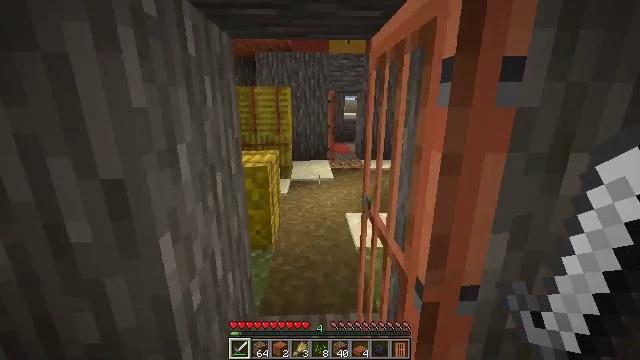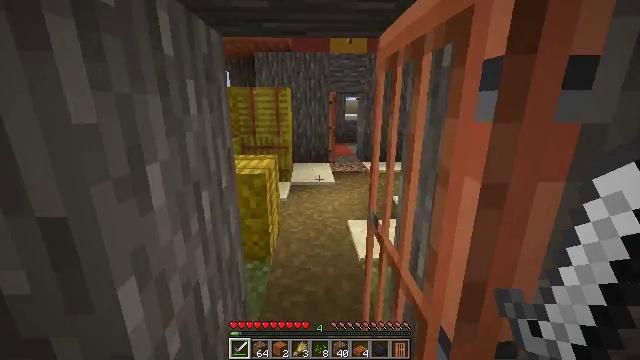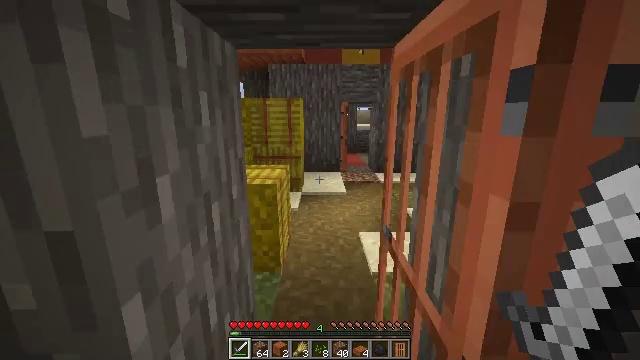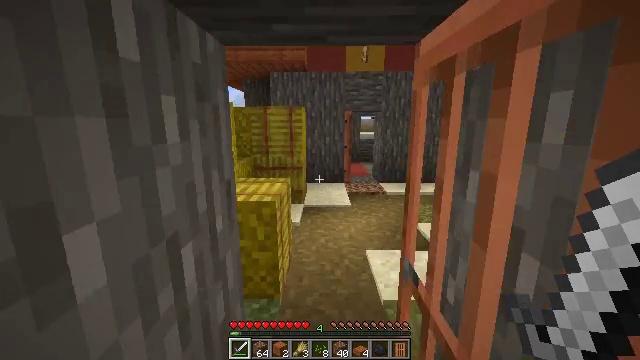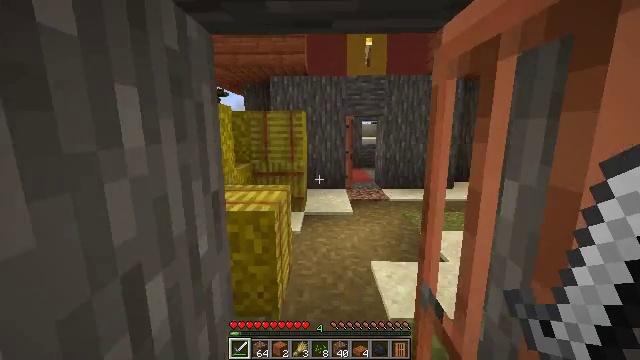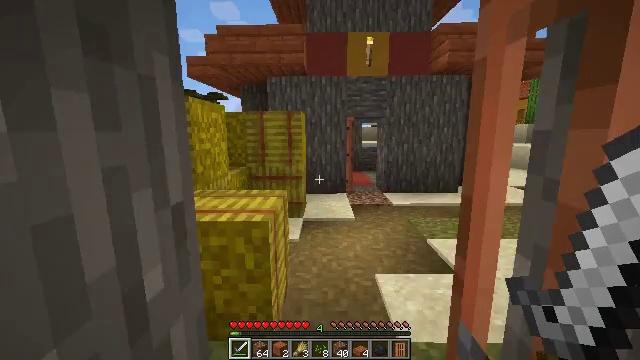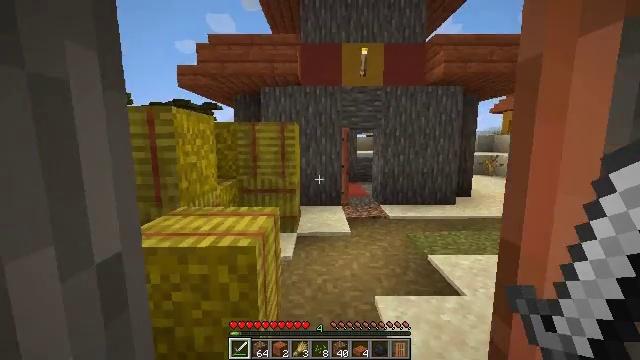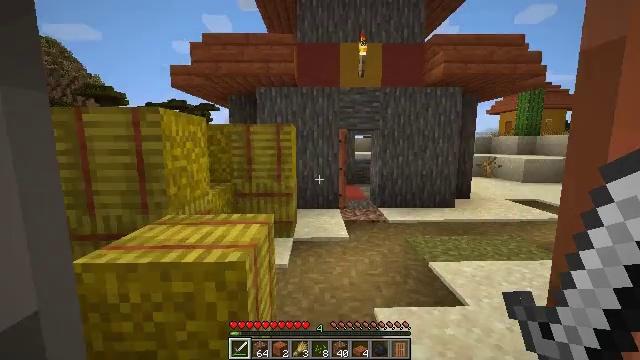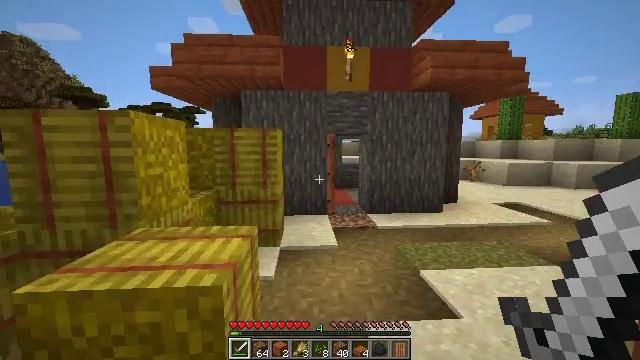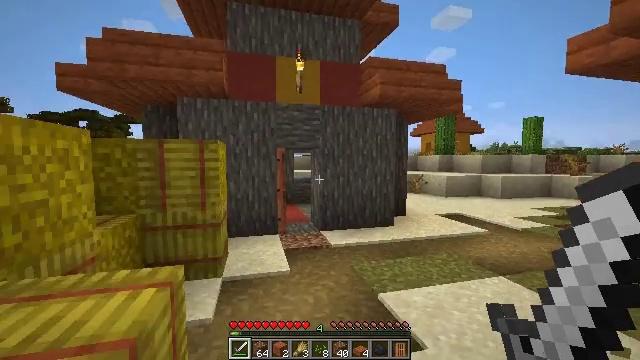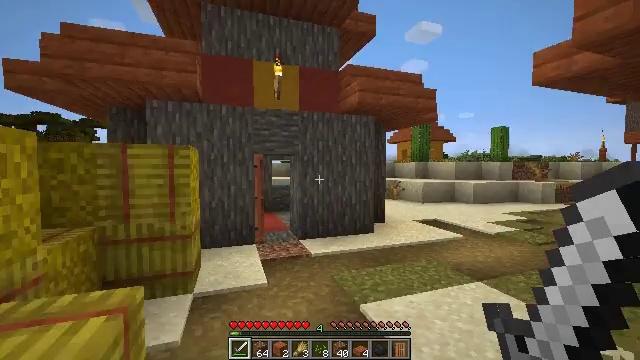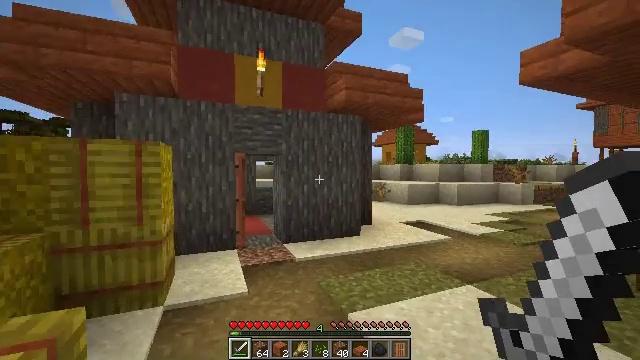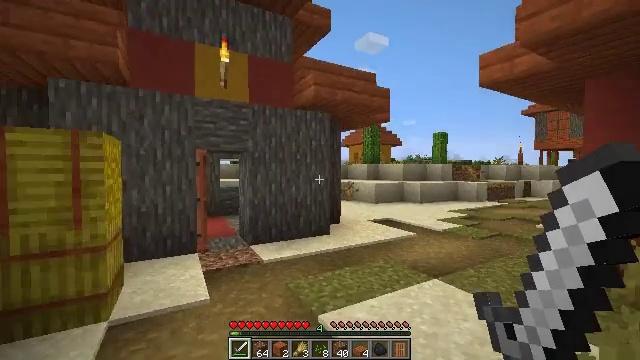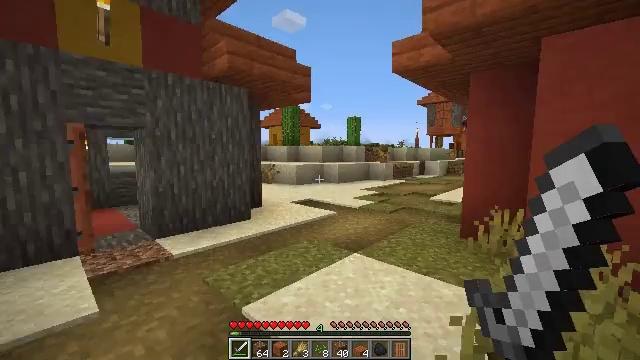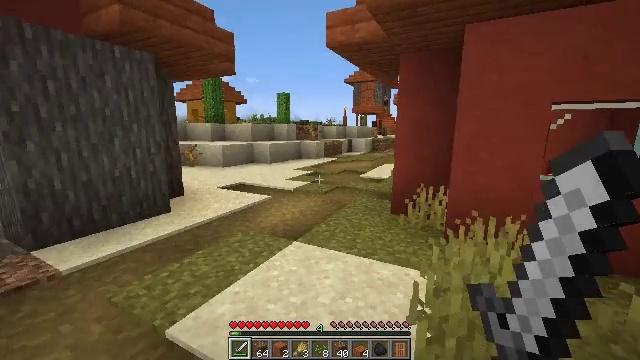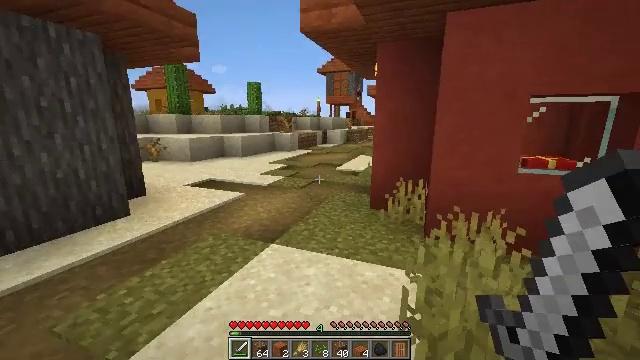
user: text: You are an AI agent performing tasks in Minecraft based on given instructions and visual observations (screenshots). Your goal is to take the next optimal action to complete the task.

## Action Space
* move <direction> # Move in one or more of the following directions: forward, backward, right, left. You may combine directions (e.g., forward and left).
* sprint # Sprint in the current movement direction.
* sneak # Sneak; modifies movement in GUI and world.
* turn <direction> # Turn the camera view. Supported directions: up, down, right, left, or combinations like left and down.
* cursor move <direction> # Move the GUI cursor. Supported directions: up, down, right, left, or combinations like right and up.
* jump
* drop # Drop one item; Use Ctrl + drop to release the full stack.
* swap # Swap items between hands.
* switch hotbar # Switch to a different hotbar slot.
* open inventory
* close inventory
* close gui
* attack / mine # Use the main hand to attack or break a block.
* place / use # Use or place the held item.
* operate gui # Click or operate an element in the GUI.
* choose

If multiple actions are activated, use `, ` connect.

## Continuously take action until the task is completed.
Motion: motion action
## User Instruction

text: Mine sand by the water.
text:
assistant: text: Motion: move forward
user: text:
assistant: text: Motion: move forward, turn left and up
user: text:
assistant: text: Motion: move forward, turn up
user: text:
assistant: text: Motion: move forward, turn up
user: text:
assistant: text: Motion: move forward
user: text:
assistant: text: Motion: move forward, turn right and up
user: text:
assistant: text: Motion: move forward
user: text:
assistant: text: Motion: move forward, turn right
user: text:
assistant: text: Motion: move forward, turn right and up
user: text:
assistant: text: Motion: move forward, turn right and up
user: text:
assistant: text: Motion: move forward, turn right
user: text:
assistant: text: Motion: move forward, turn right
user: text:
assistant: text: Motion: move forward, turn right and down
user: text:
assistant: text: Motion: move forward, turn right and down
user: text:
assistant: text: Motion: move forward, turn right and down
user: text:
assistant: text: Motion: move forward, turn right
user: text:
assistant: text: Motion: move forward
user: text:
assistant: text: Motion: move forward, turn right and down
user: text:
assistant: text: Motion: move forward, turn right and down
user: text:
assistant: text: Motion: move forward, turn right and up
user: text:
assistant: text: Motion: move forward, turn up
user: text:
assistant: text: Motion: move forward
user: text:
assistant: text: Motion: move forward
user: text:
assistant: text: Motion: move forward
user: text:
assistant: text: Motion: move forward
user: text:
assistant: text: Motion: move forward, turn left
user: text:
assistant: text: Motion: move forward, turn left
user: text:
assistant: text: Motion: move forward, turn left and up
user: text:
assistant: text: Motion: move forward, turn left
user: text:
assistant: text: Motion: move forward, turn left